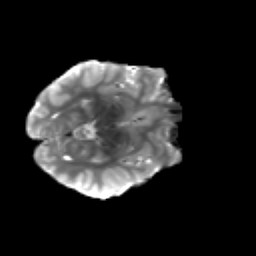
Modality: T2w
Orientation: axial
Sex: male
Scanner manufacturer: siemens
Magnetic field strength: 3 T
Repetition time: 5 s
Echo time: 0.071 s